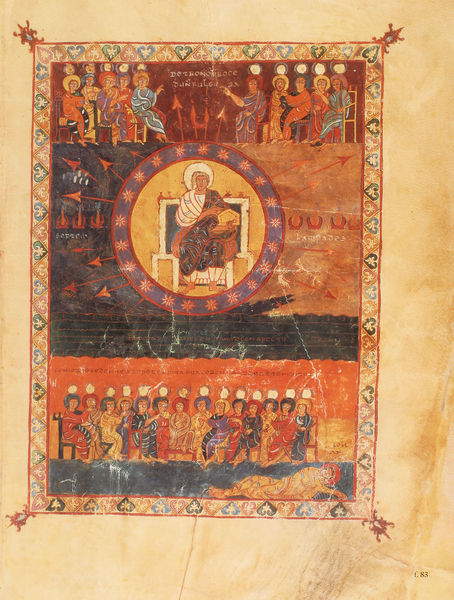
Titel: Beatus-Manuskript
Künstler: Magius
Institution: New York, Pierpont Morgan Library
Schlagwörter: blau, feuer, gott, menschen, sitzen, bunt, männer, orange, schwarz, stühle, rot, malerei, teppich, gericht, wand, rahmen, sitzend, personen, kreis, farbe, thron, wandteppich, wandmalerei, ring, buch, flammen, sterne, seite, illustration, heiligenschein, christus, jesus, romanik, mönche, heilige, abendmahl, jünger, heilig, sakral, pfeile, apostel, pfingsten, heiliger geist, buchmalerei, codex, randmuster, gesetze